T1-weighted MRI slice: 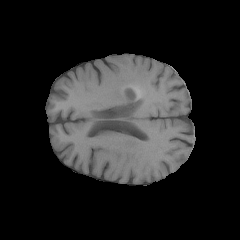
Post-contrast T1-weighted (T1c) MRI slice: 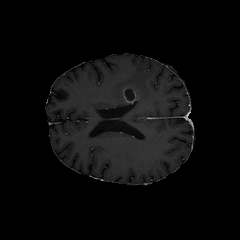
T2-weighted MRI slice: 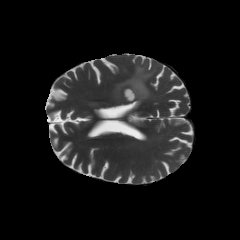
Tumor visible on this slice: yes